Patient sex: M
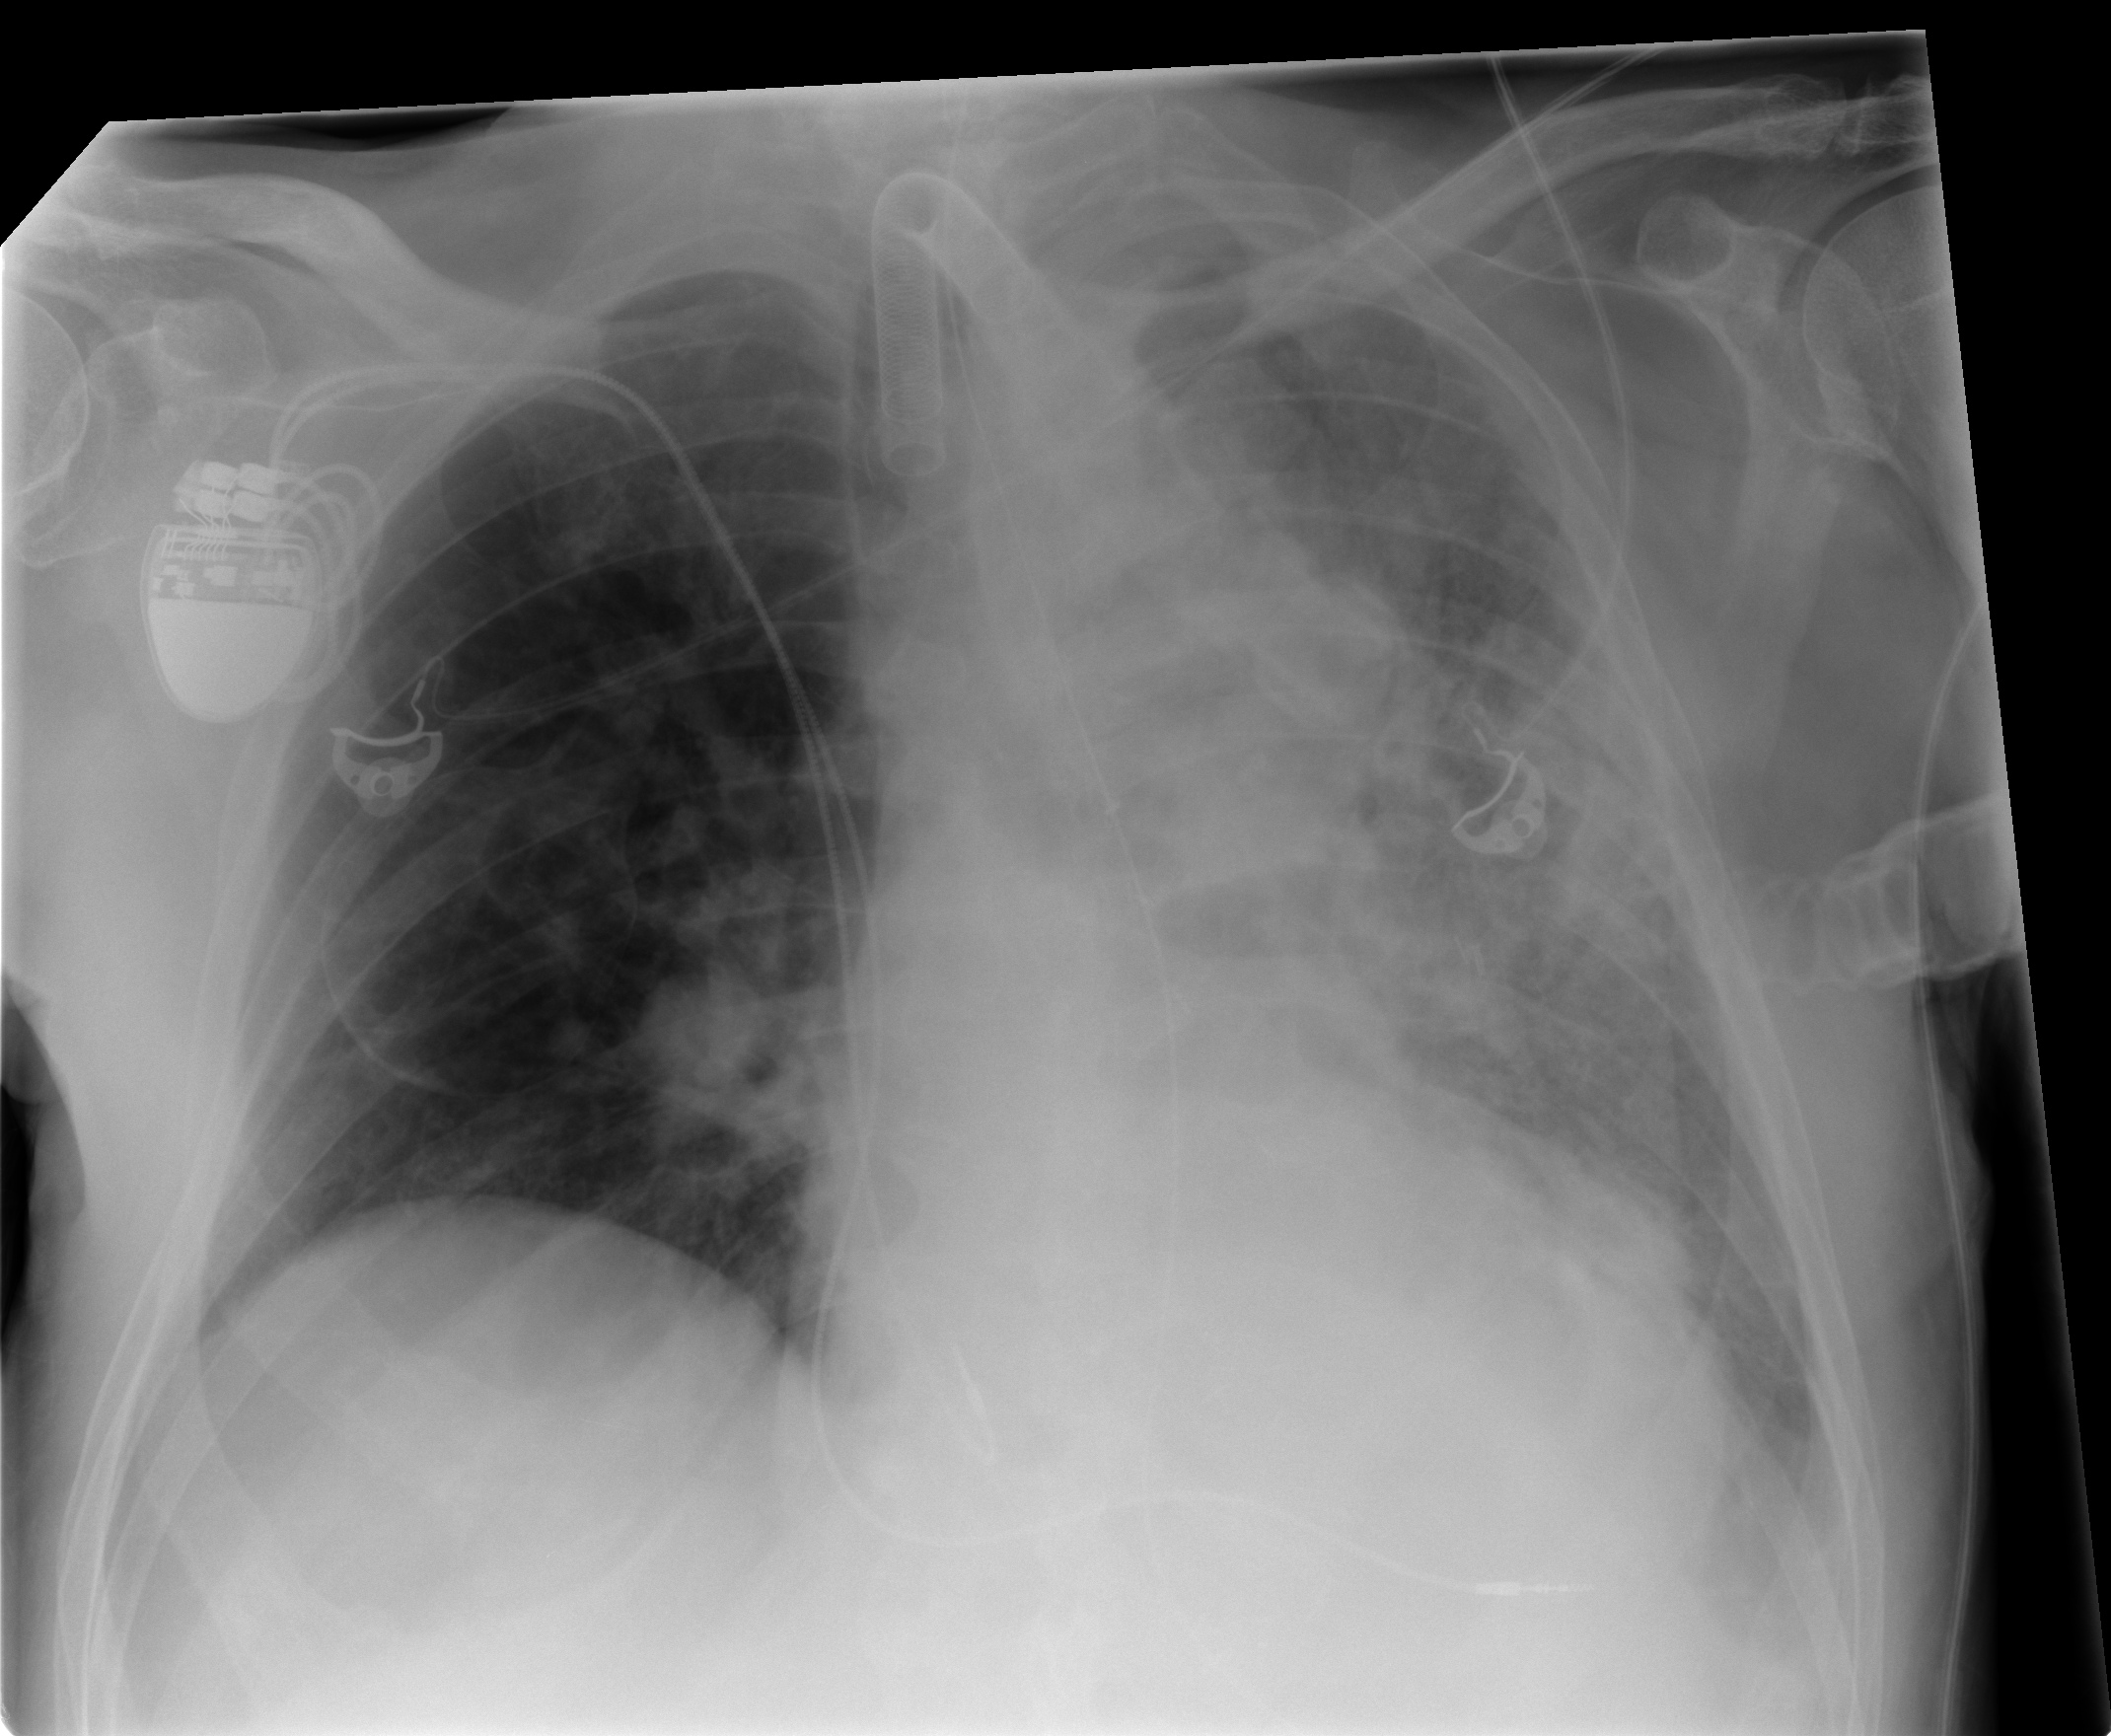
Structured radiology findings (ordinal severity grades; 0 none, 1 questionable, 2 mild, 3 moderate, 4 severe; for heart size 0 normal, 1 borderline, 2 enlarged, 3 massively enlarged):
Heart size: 2
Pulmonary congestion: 1
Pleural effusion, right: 0
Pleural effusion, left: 1
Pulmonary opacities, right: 0
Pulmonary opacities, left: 3
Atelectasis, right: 2
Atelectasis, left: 3